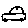
Label: car